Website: ulta-beauty
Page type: address-validator
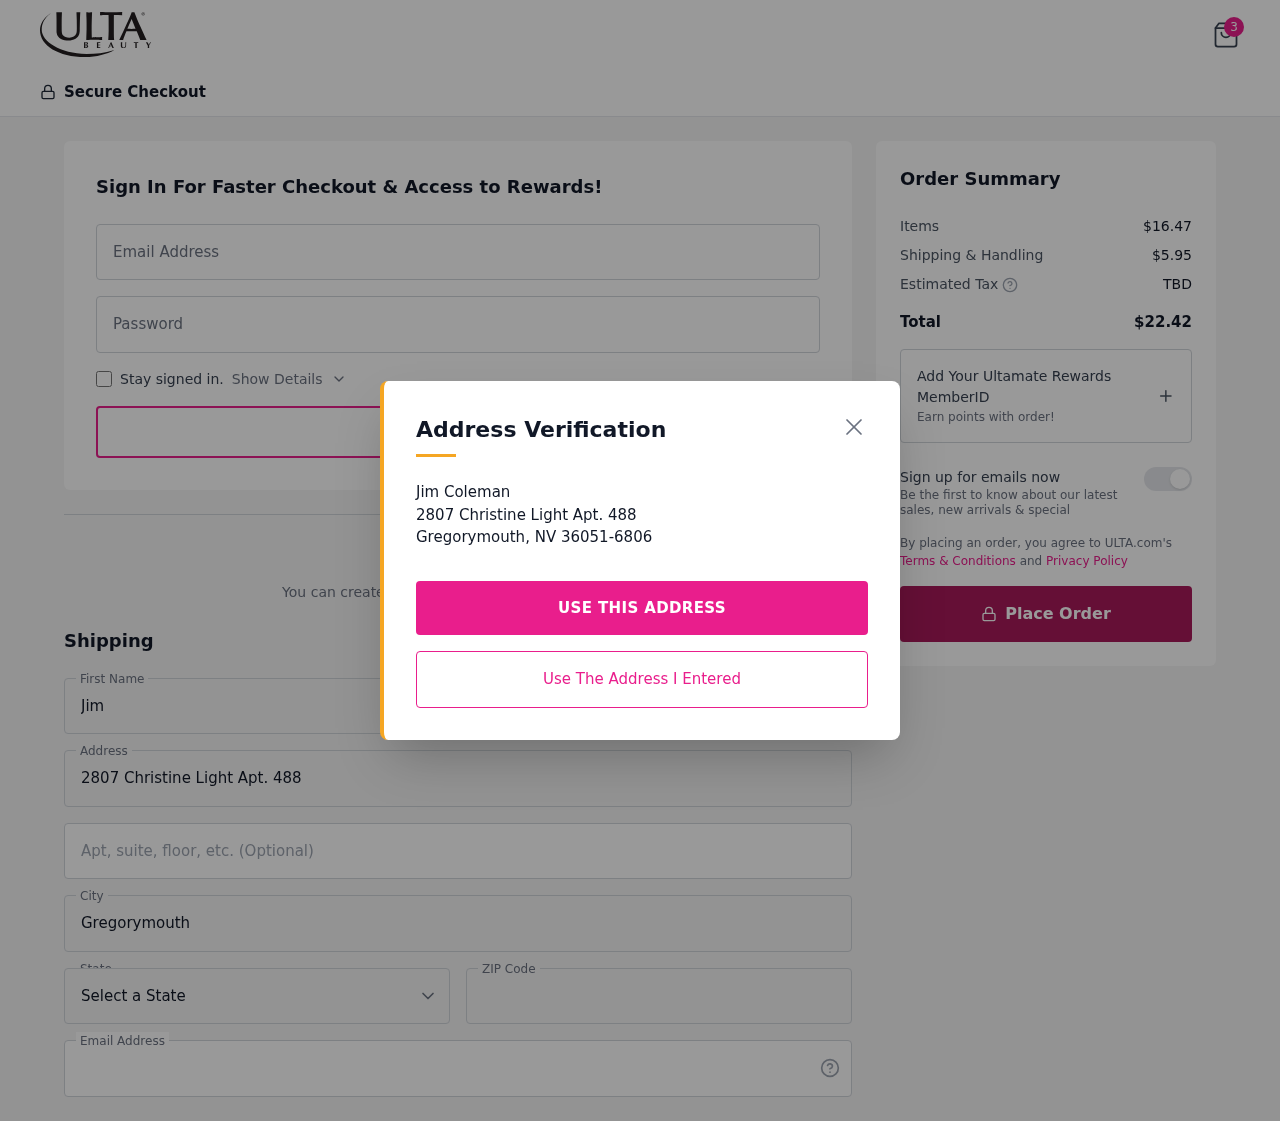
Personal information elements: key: PII_CITY
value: Gregorymouth
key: PII_EMAIL
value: jim_coleman@yahoo.com
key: PII_FIRSTNAME
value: Jim
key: PII_LASTNAME
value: Coleman
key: PII_POSTCODE
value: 36051
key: PII_STATE_ABBR
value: NV
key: PII_STREET
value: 2807 Christine Light Apt. 488
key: PII_STREET2
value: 2807 Christine Light Apt. 488
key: PII_FULLNAME2
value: Jim Coleman
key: PII_PHONE_AREA
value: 488
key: PII_PHONE_AREA_NUMERIC
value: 488
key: PII_CITY2
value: Gregorymouth
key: PII_STATE_ABBR2
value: NV
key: PII_POSTCODE_FULL
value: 36051
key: PII_POSTCODE_EXT
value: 6806
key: PII_POSTCODE_NUMERIC
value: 36051
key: PII_POSTCODE_EXT_NUMERIC
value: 6806
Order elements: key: ORDER_NUM_ITEMS
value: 3
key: ORDER_SUBTOTAL
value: $16.47
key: ORDER_SHIPPING_COST
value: $5.95
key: ORDER_TOTAL
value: $22.42